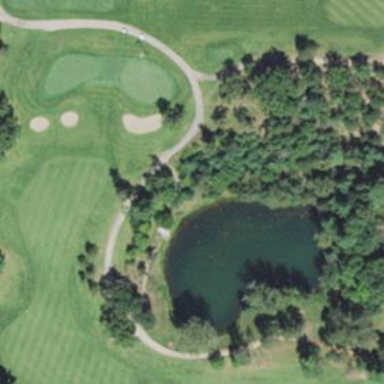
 serving as water hazard for golf course."